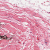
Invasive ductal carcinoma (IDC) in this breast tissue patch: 0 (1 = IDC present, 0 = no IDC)